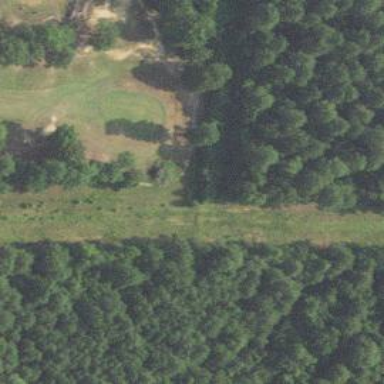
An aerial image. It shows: Service road designated as golf cart path.